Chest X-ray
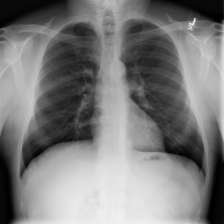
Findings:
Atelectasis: negative
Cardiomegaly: negative
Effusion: negative
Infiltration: positive
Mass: negative
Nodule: negative
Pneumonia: negative
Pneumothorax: negative
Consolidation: negative
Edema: negative
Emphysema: negative
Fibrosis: negative
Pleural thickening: negative
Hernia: negative